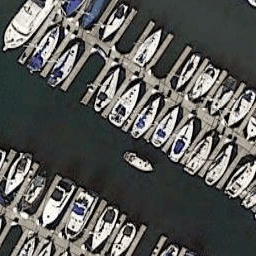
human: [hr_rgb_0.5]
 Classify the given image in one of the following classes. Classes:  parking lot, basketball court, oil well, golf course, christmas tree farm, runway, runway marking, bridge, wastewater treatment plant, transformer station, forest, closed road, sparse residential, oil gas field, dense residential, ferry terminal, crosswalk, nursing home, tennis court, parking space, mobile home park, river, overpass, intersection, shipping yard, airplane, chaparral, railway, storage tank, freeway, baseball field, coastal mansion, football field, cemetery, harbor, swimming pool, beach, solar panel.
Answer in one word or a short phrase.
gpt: harbor